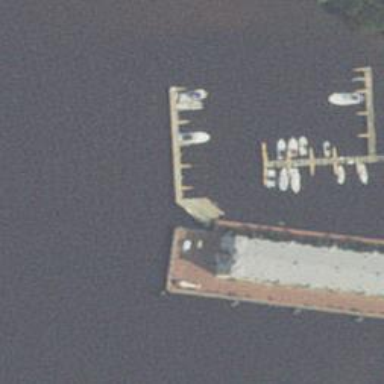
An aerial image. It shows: Man-made pier.